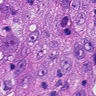
Metastatic tissue present: yes